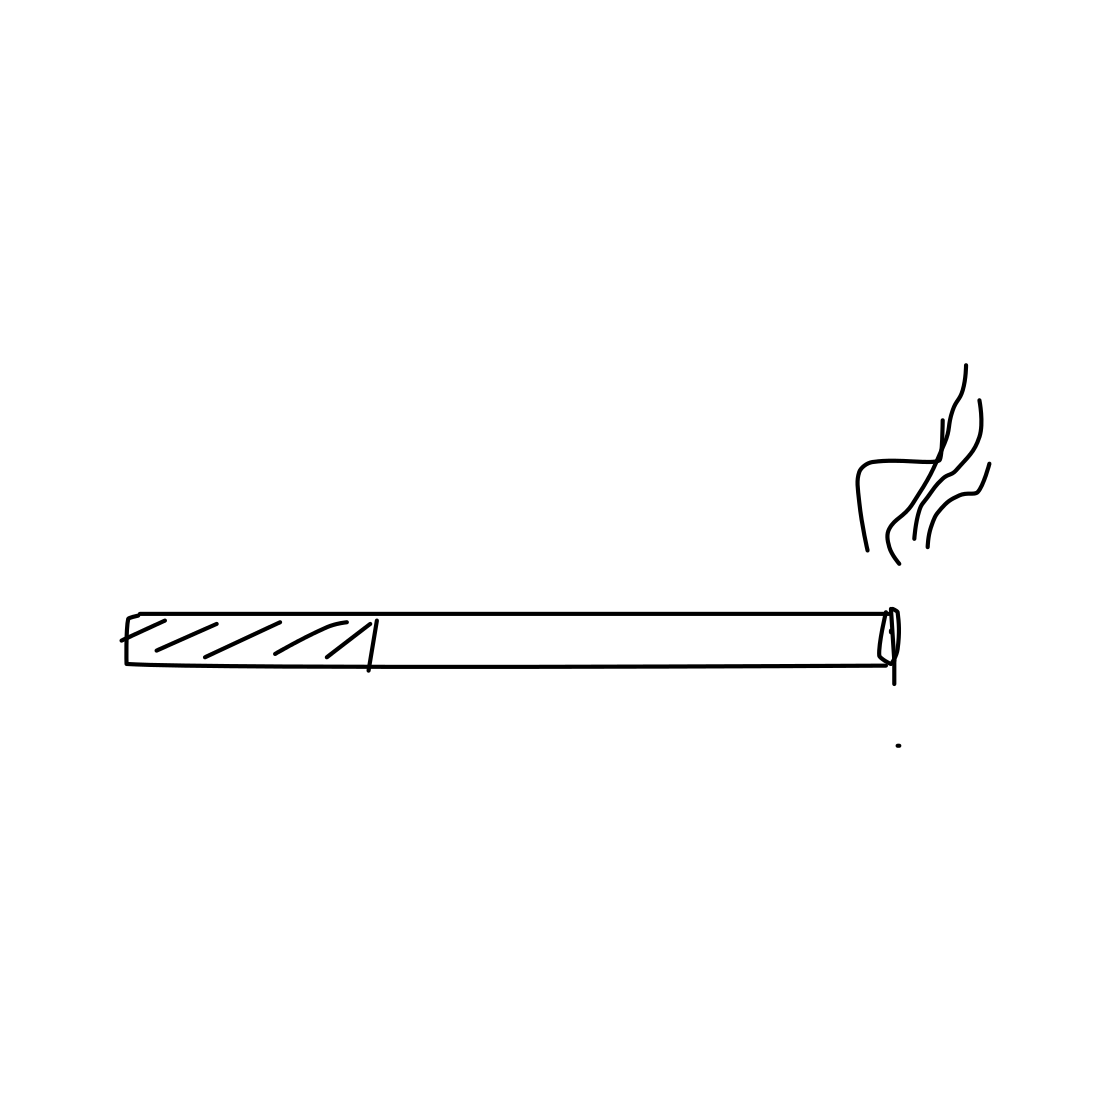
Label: cigarette